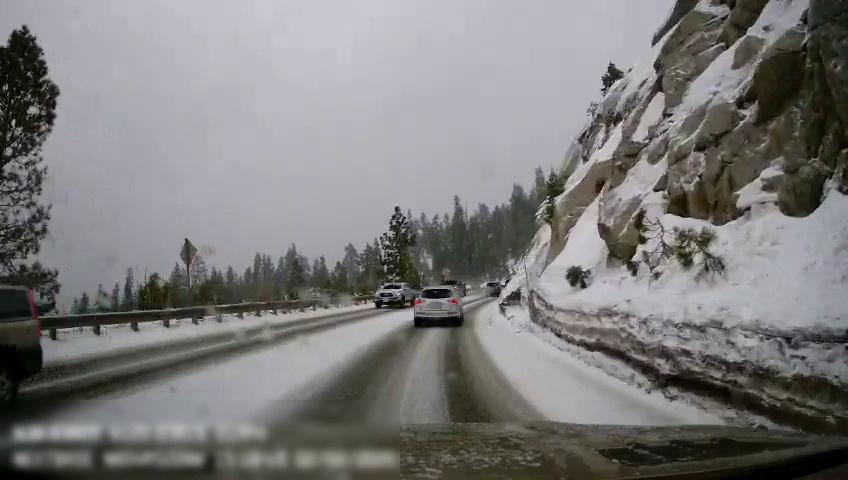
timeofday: Day
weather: Snowy
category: Drivable Space
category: Vehicles | SUV
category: Vehicles | Truck
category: Vehicles | Truck
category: Vehicles | Car
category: Vehicles | Car